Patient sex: F
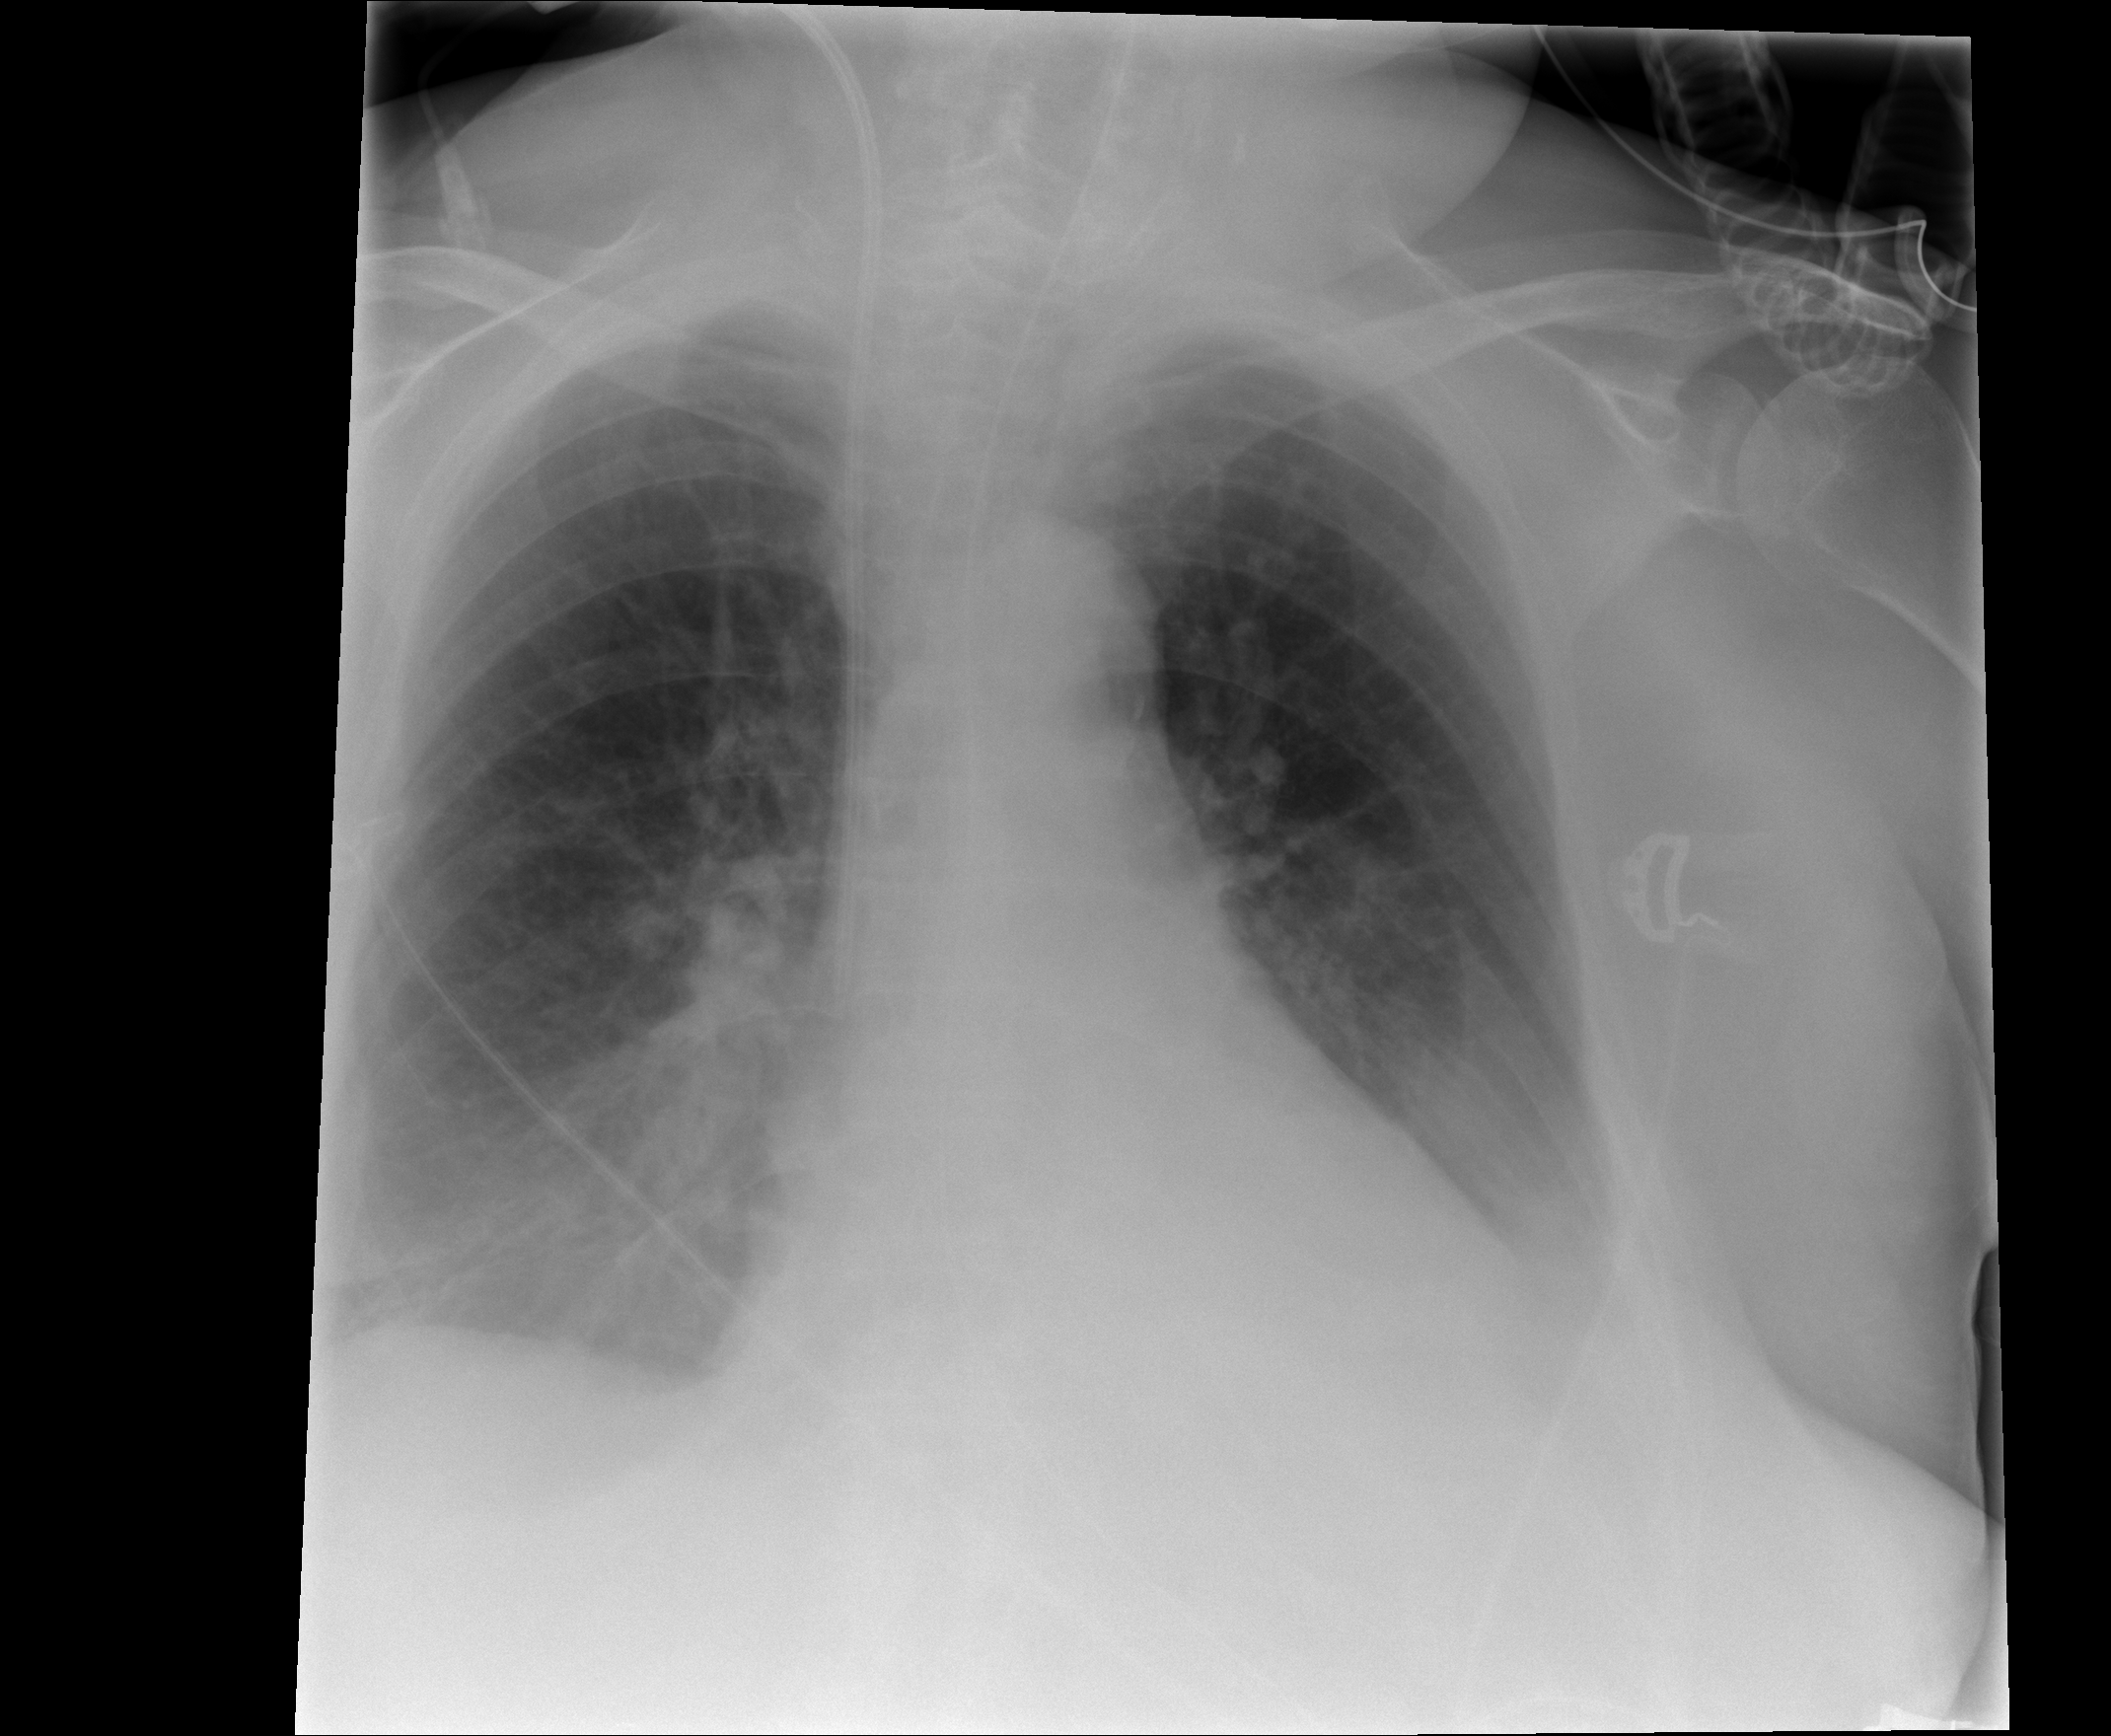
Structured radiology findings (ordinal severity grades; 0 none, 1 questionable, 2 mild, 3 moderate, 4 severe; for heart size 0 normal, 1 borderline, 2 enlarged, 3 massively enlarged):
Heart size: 0
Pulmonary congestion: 1
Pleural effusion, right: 2
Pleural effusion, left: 2
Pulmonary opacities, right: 0
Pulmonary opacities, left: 0
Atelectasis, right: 2
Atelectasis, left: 2